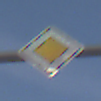
Verkehrszeichen: Vorfahrtsstrasse
Umgebung: Outdoor, Nature
Tageszeit: SunriseSunset
Wetter: PartlyCloudy
Licht: Natural
Jahreszeit: NotSpecified
Kontrast: MediumContrast